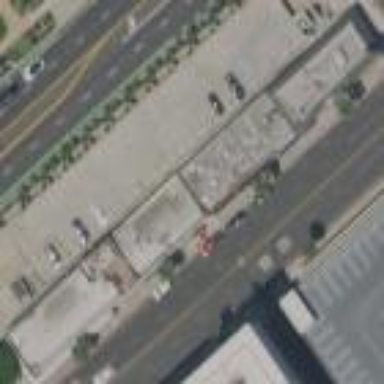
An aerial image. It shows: Retail building.